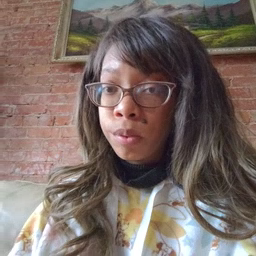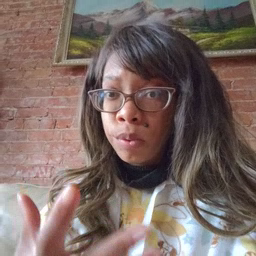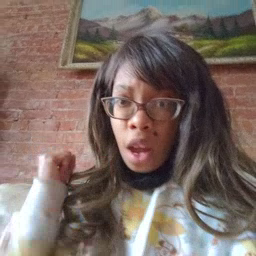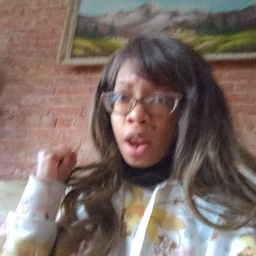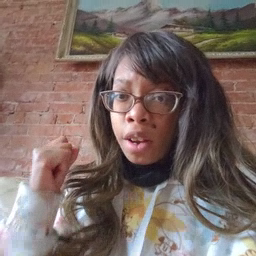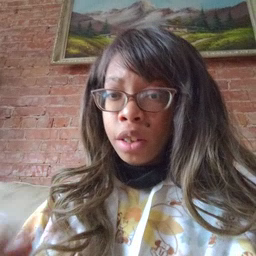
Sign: fast